Aerial crown-view tile of a tropical tree (Barro Colorado Island, Panama), acquired 20250915:
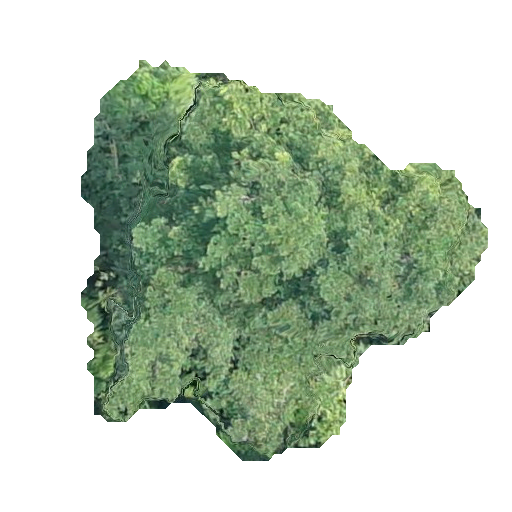
Species: Tabernaemontana arborea
GBIF accepted scientific name: Tabernaemontana arborea
Crown area: 156.296 m²